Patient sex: F
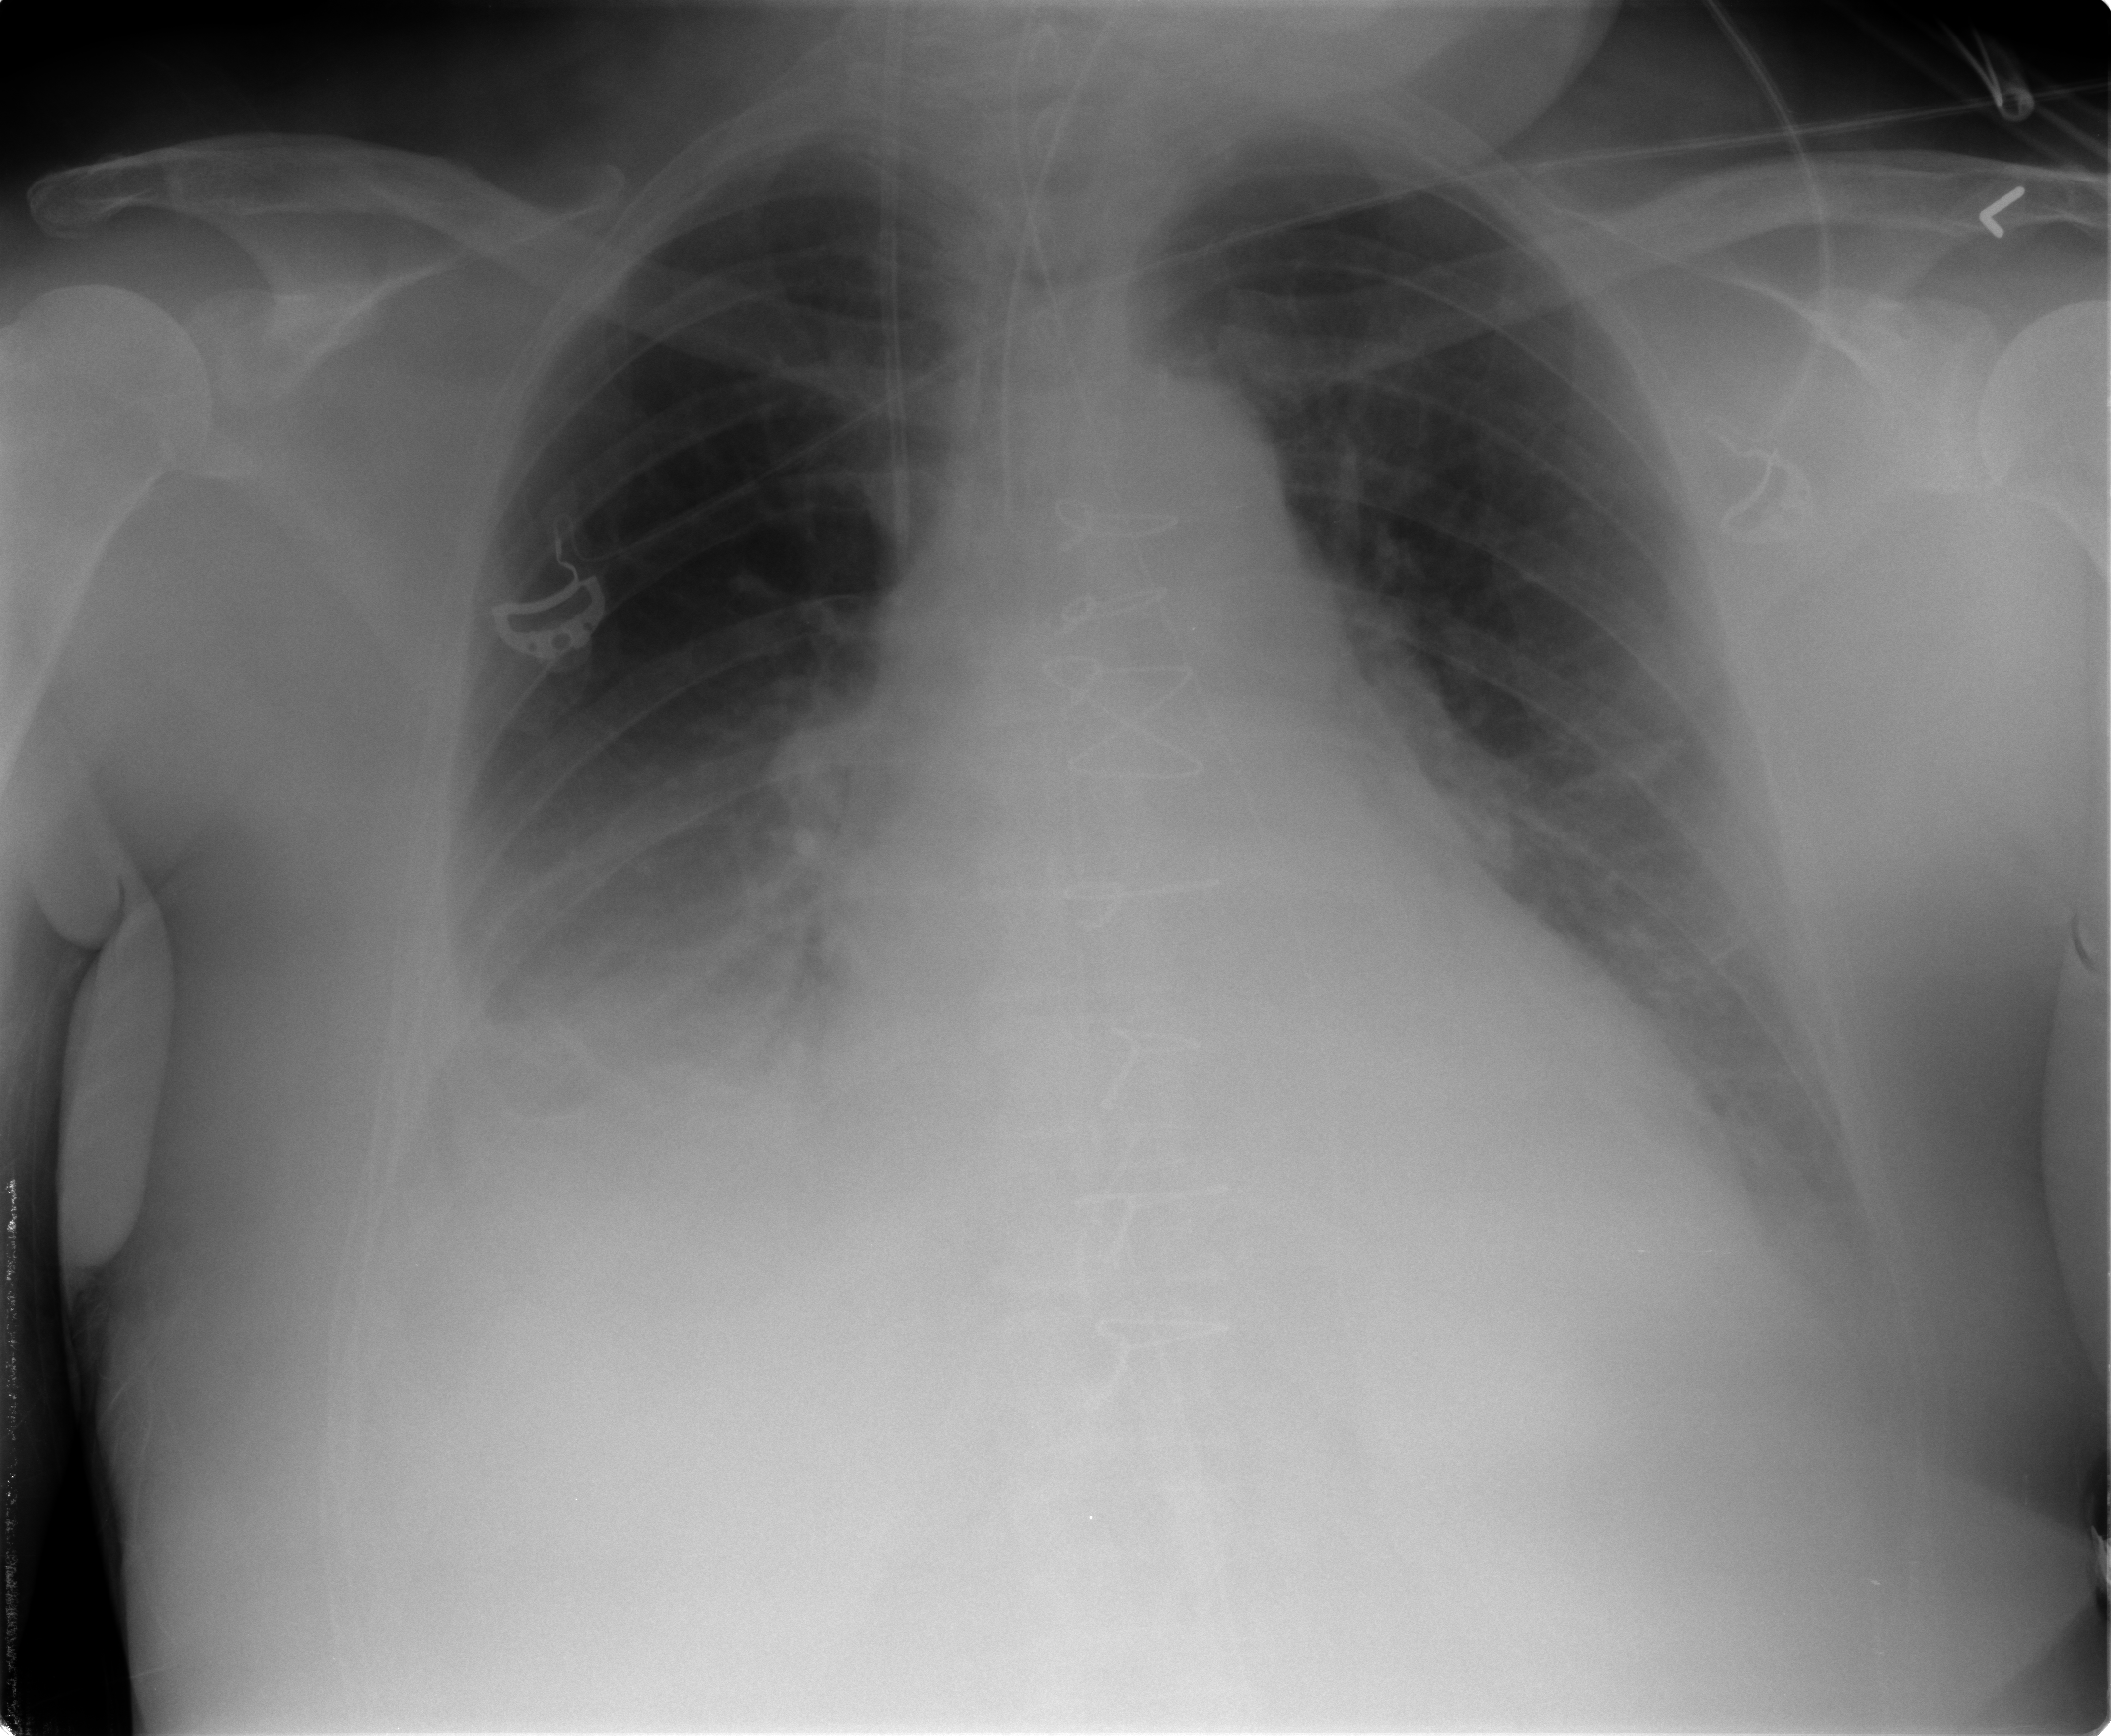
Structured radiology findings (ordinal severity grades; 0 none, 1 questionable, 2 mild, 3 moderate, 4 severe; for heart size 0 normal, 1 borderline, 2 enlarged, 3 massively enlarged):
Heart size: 2
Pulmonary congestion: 2
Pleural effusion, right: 2
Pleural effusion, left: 2
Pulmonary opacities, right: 1
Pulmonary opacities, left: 1
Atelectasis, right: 2
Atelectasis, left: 2